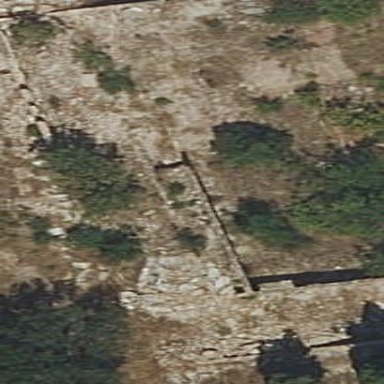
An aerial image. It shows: Scene of historic ruins.